Question: I would like to know how the XtraGrid and the BandedGrid play togehter and are bound to the underlaying data. The <URL>
i would like to post my answer here.

If there is a better way to put the pieces together as in my answer below i would love to know about it.
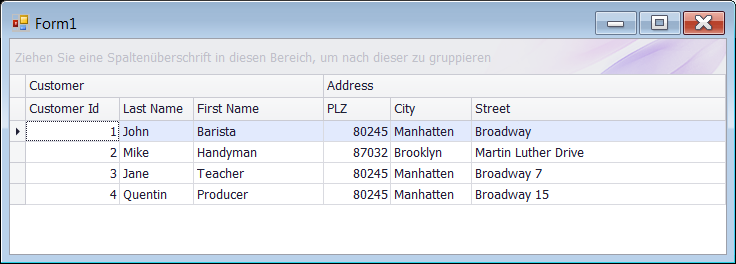
Answer: First you have to know that you can bind a plain DataTable to the XtraGrid and that the creation of the banded grid is independent.
Below you can see a new instance of 'XtraGrid' is created. It MainView is set to be a 'BandedGridView'
'''
private void LoadAndFillXtraGrid() // object sender, EventArgs e
{
grid = new DevExpress.XtraGrid.GridControl();
grid.Dock = DockStyle.Fill;
// set the MainView to be the BandedGrid you are creating
grid.MainView = GetBandedGridView();
// set the Datasource to a DataTable
grid.DataSource = GetDataTable();
// add the grid to the form
this.Controls.Add(grid);
grid.BringToFront();
}
'''
Above the line 'grid.MainView = GetBandedGridView();' set a BandedGridView as the MainView of the Xtragrid. Below you see how to create this BandedGridView
'''
//Create a Banded Grid View including the grindBands and the columns
private BandedGridView GetBandedGridView()
{
BandedGridView bandedView = new BandedGridView();
// Set Customer Band
SetGridBand(bandedView, "Customer",
new string[3] { "CustomerId", "LastName", "FirstName" });
SetGridBand(bandedView, "Address", new string[3] { "PLZ", "City", "Street" });
return bandedView;
}
'''
To set up the GridBand you have to create a GridBand and attach it to the bandedGridView by calling 'bandedView.Columns.AddField' for each column
'''
private void SetGridBand(BandedGridView bandedView, string gridBandCaption
, string[] columnNames)
{
var gridBand = new GridBand();
gridBand.Caption = gridBandCaption;
int nrOfColumns = columnNames.Length;
BandedGridColumn[] bandedColumns = new BandedGridColumn[nrOfColumns];
for (int i = 0; i < nrOfColumns; i++)
{
bandedColumns[i] = (BandedGridColumn)bandedView.Columns.AddField(columnNames[i]);
bandedColumns[i].OwnerBand = gridBand;
bandedColumns[i].Visible = true;
}
}
'''
The DataSource can be a plain DataTable that contains some columns. If the name of the column in the datatable matches the names of the BandedGridColumn the will be automatically mapped. As you can see i added a column 'NotMapped' in the datatable which is not visible in the screenshot above:
'''
private DataTable GetDataTable()
{
DataTable dt = new DataTable();
dt.Columns.AddRange(new DataColumn[] {
new DataColumn("CustomerId", typeof(Int32)),
new DataColumn("NotMapped", typeof(Int32)),
new DataColumn("LastName", typeof(String)),
new DataColumn("FirstName", typeof(String)),
new DataColumn("PLZ", typeof(Int32)),
new DataColumn("City", typeof(String)),
new DataColumn("Street", typeof(String))
});
dt.Rows.Add(1, 0, "John", "Barista", 80245, "Manhatten", "Broadway");
dt.Rows.Add(2, 0, "Mike", "Handyman", 87032, "Brooklyn", "Martin Luther Drive");
dt.Rows.Add(3, 0, "Jane", "Teacher", 80245, "Manhatten", "Broadway 7");
dt.Rows.Add(4, 0, "Quentin", "Producer", 80245, "Manhatten", "Broadway 15");
return dt;
}
'''
If someone has a more elegant way to put the pieces together i would love to know about it.